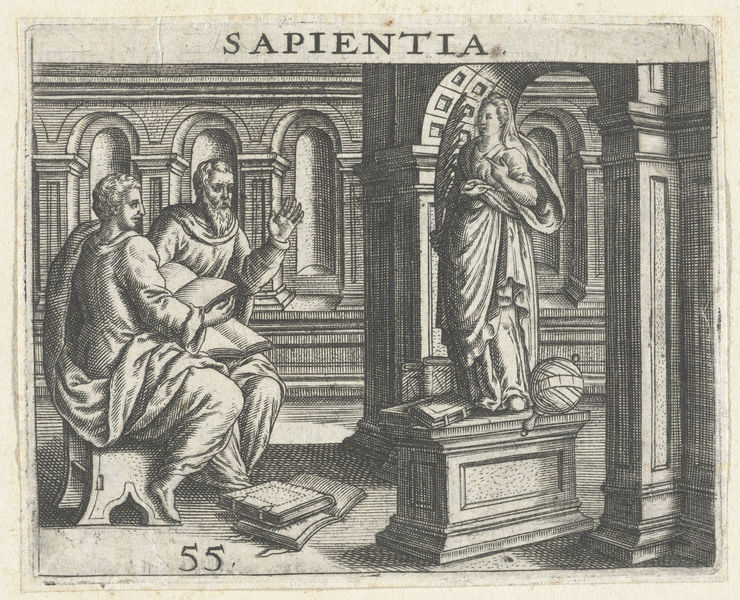
Titel: Twee mannen bestuderen de Wijsheid
Künstler: Theodor de Bry
Standort: Amsterdam
Institution: Rijksmuseum
Schlagwörter: umhang, weiß, frau, grau, männer, pfeiler, raum, schwarz, säulen, zimmer, gespräch, bart, falten, sockel, gelehrte, figur, skulptur, statue, schrift, bücher, hocker, religious, robes, dick, old, lesen, wedel, halle, bögen, antike, buch, denkmal, druck, radierung, titel, schriften, rom, betrachten, mittelalter, mönche, männder, heilige, studieren, maria, kupferstich, globus, ancient, nischen, latein, statur, weisheit, recht, philosophy, stature, ss, 55, haller, scholars, sapienta, religiou